Interaction volume radius: 5 \u00c5
Interaction volume height: 25 \u00c5
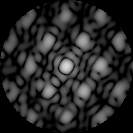
Disorder parameter: 0.3344